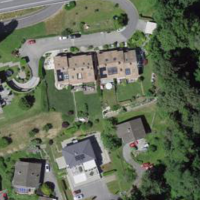
EUNIS habitat code: 57
Species observed at this site:
Viburnum tinus